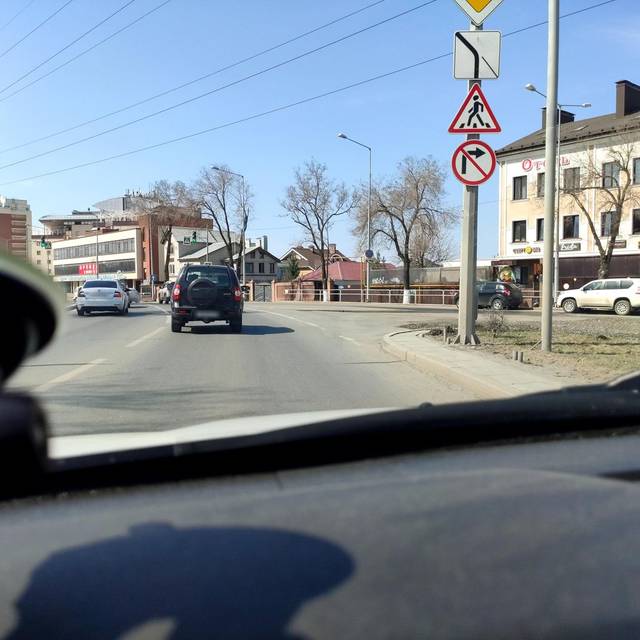
Region: Russia
Coordinates: 53.232, 50.182